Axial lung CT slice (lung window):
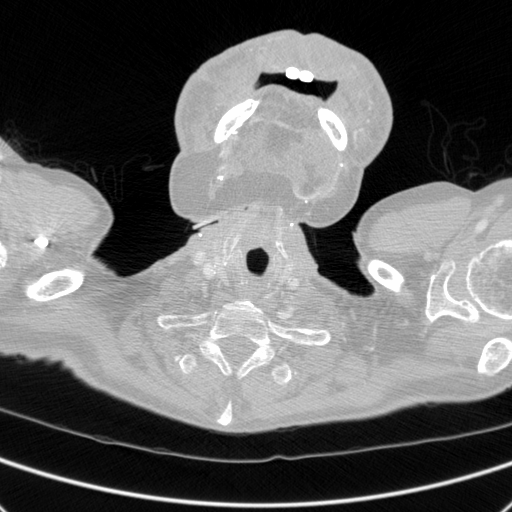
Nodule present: no